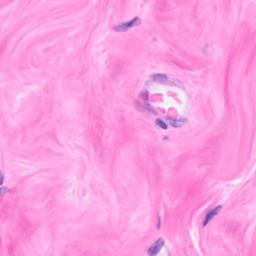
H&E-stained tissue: Breast